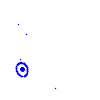
Particle: kaon